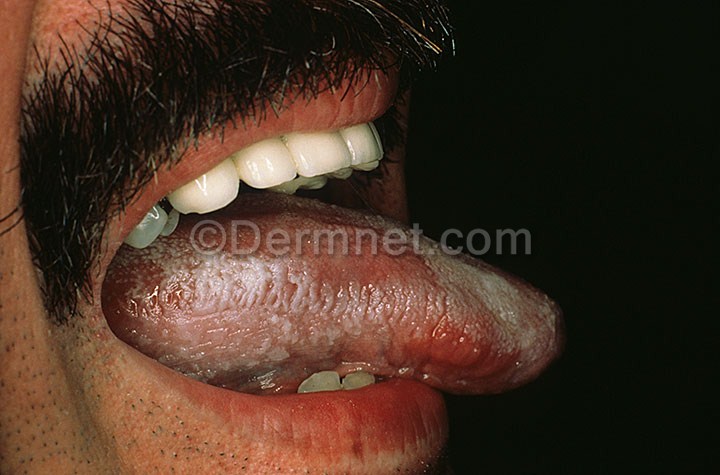
Disease: Herpes HPV and other STDs Photos